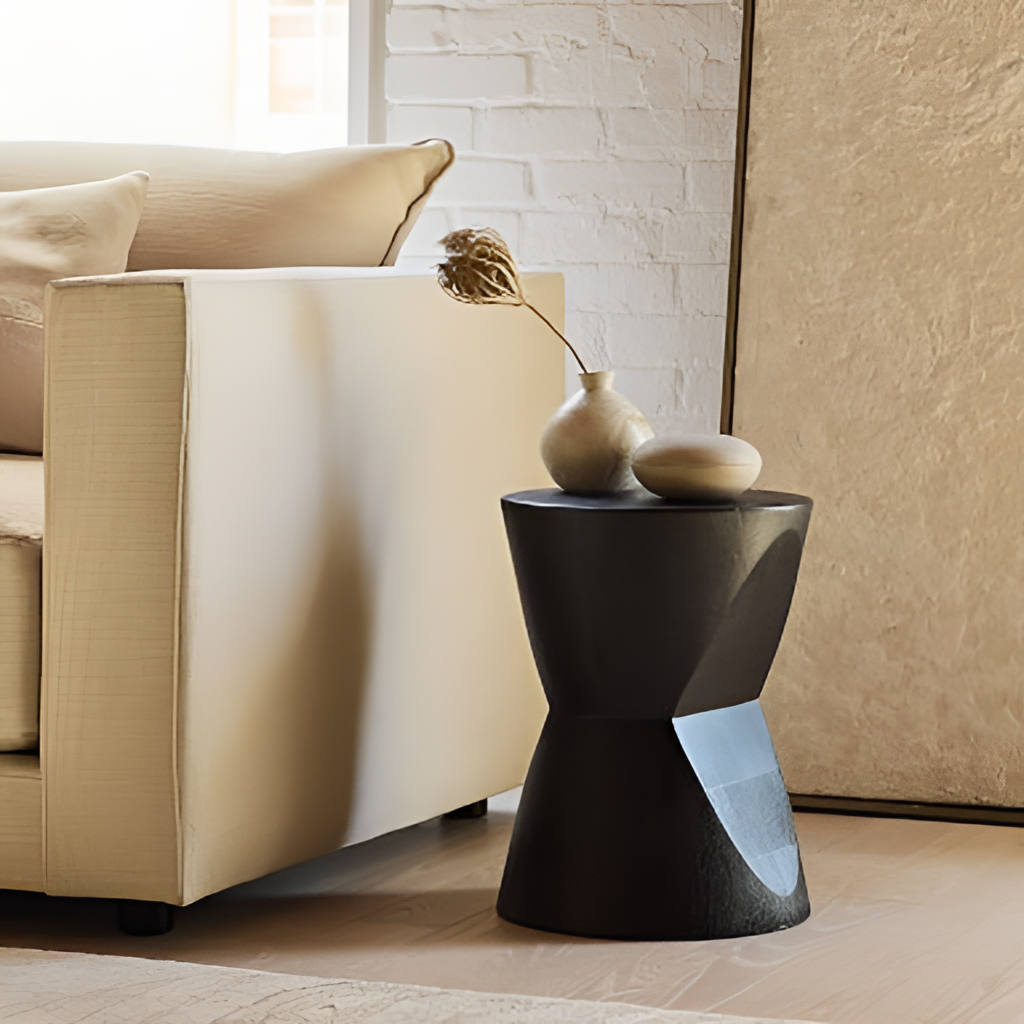
wood side table, living room, minimalist, wood flooring, with plank pattern, cream brick wallpaper, with solid pattern